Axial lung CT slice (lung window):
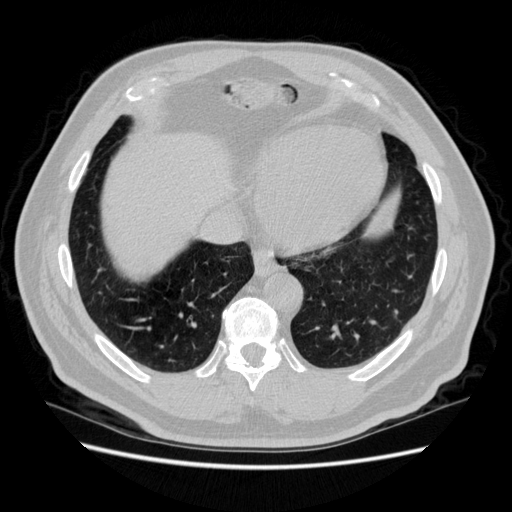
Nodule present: no